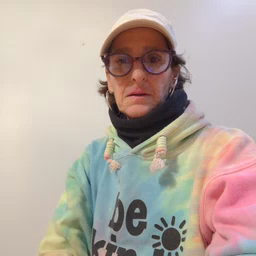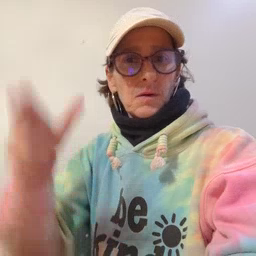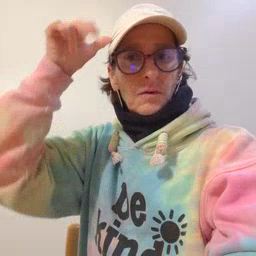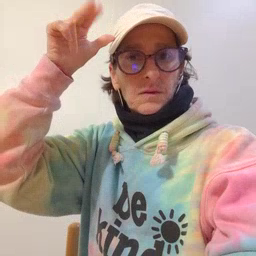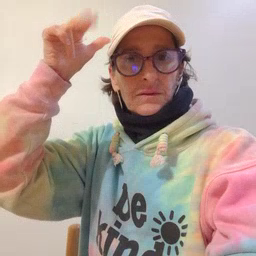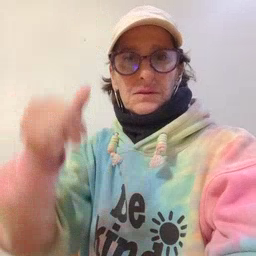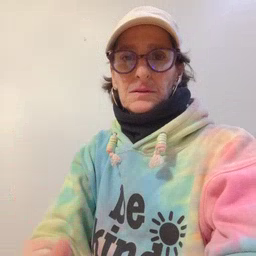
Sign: horse